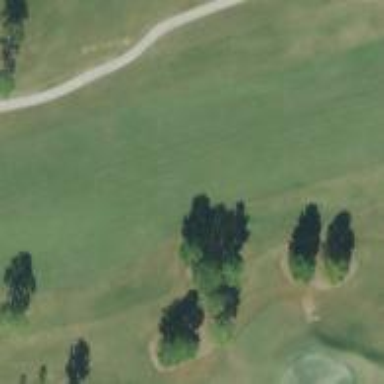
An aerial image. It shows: Golf fairway surrounded by grass.